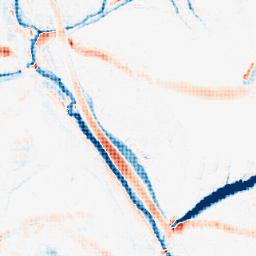
Category: morphological
Decomposition family: morphological_ellipse
Decomposition parameters: operation: average
width: 20
height: 10
Upsampling method: sinc_hamming
Upsampling parameters: scale: 4
kernel_size: 4
Upsampling scale: 4